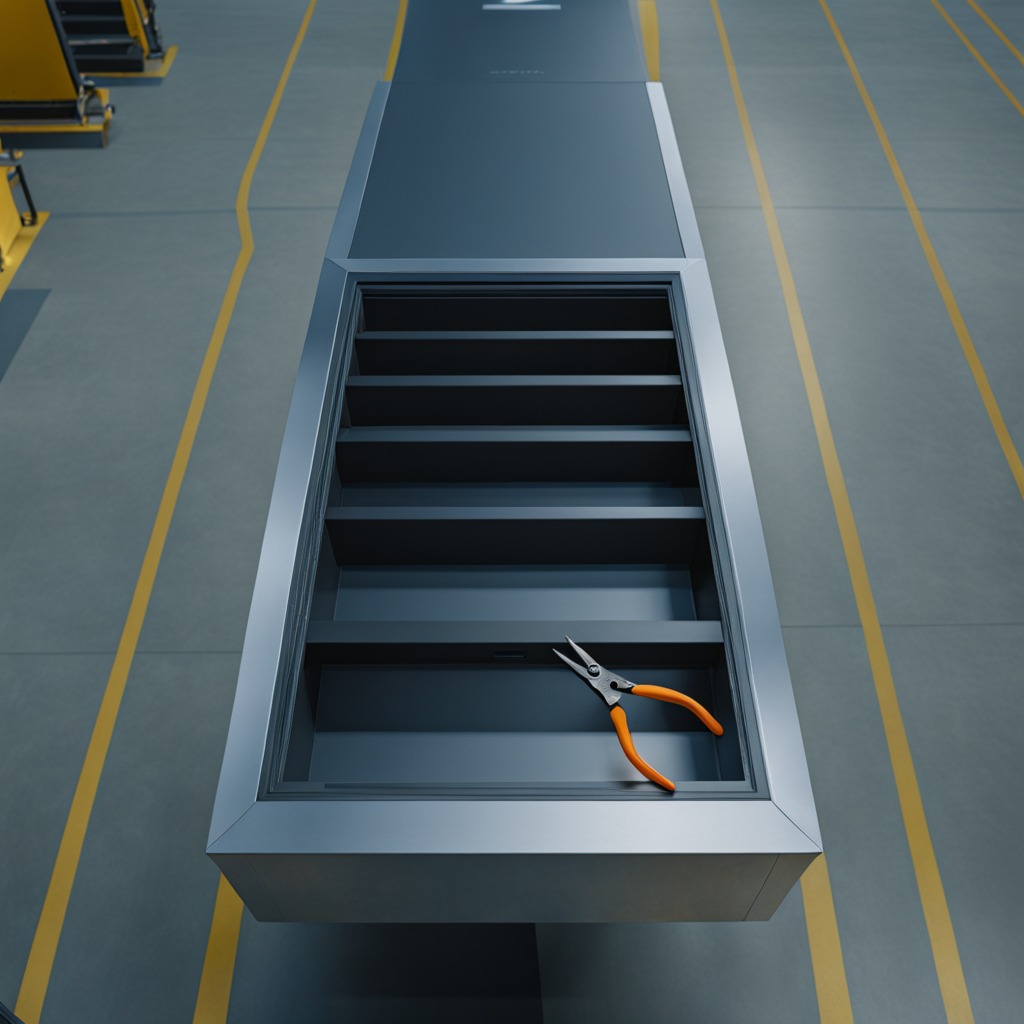
A plier is lying on the toolbox surface in an airplane hangar workshop 8K.